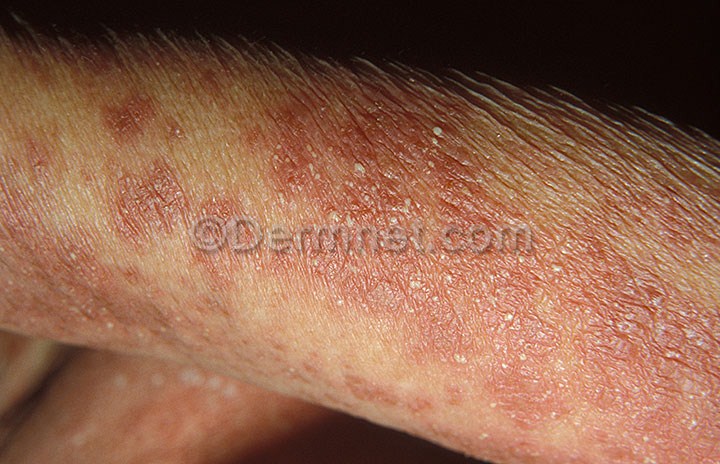
Disease: Psoriasis pictures Lichen Planus and related diseases